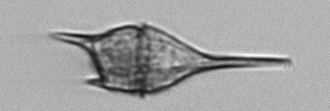
Label: Tripos_lineatus